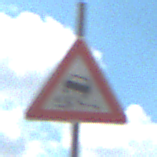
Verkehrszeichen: SchleuderOderRutschgefahr
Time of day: Midday
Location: Outdoor (Nature)
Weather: PartlyCloudy
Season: Autumn
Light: Natural